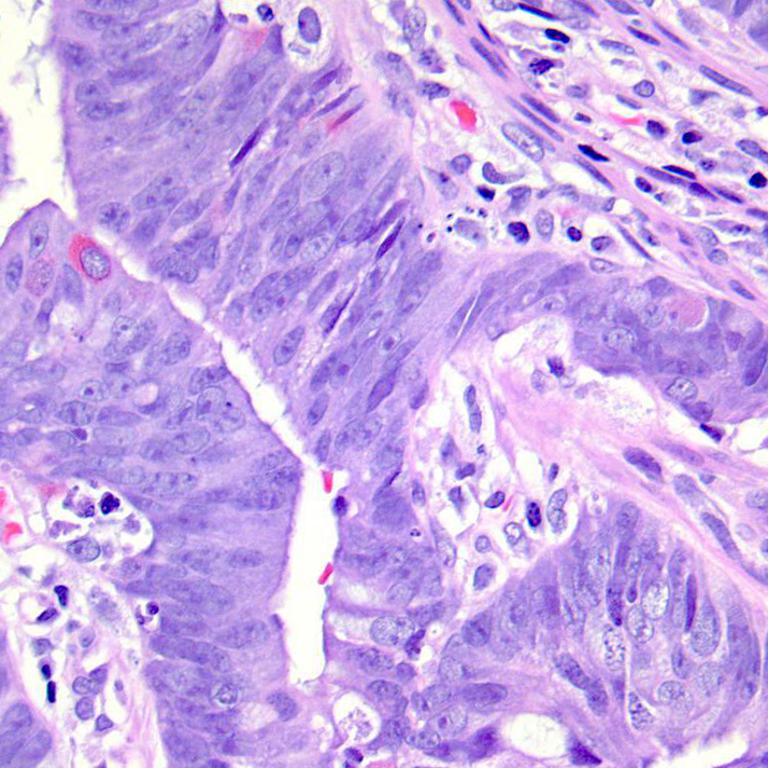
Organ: colon
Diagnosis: adenocarcinomas